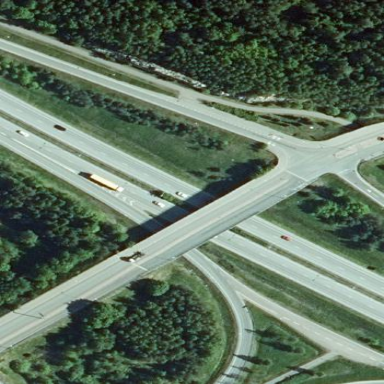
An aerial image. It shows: Bridge with beam structure.